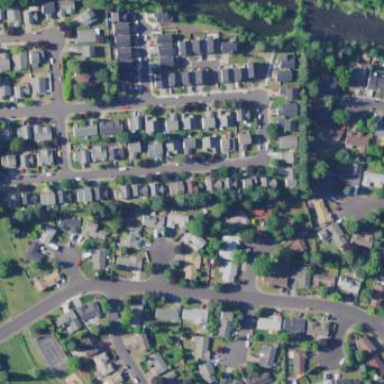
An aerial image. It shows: Residential area composed of single-family homes.